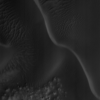
Label: not_dusty